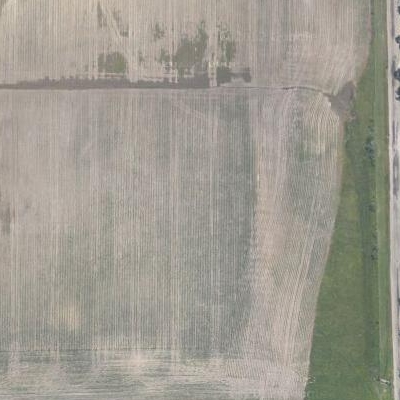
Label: Field